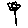
Label: flower